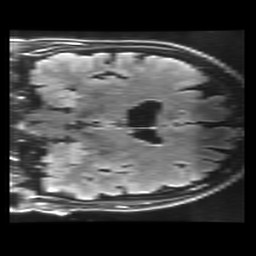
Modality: FLAIR
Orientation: coronal
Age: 62
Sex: female
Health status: healthy
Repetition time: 12 s
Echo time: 0.09782 s